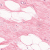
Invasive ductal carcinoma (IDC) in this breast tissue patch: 0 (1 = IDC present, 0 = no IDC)